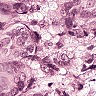
Metastatic tissue present: yes